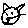
Label: cat